高二 · 解析几何
12. 如图, 已知直线 $l: y=2 x-4$ 交抛物线 $y^{2}=4 x$ 于 $A, B$

两点, 试在抛物线 $A O B$ 这段曲线上求一点 $P$, 使 $\triangle P A B$ 的面积最大, 并求出这个最大面积.

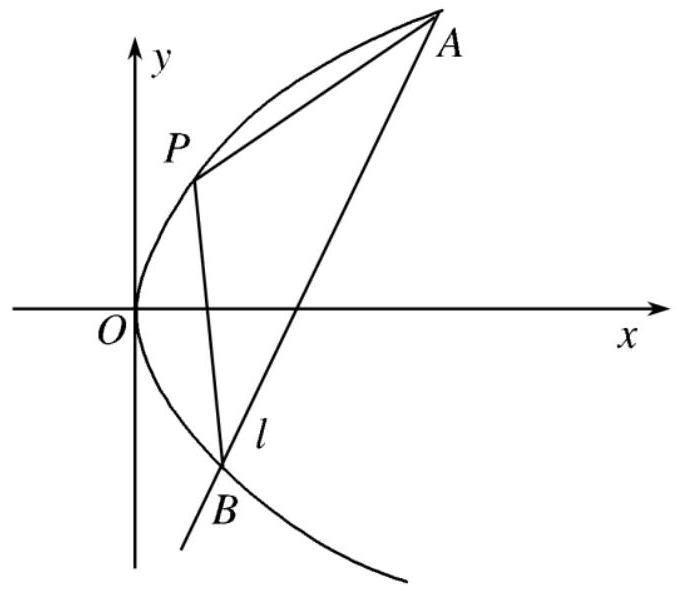
答案: ：解 由 $\left\{\begin{array}{l}y=2 x-4, \\ y^{2}=4 x .\end{array}\right.$ 解得 $\left\{\begin{array}{l}x=4, \\ y=4,\end{array}\right.$ 或 $\left\{\begin{array}{l}x=1, \\ y=-2 .\end{array}\right.$

$\therefore A(4,4), B(1,-2)$.

$\therefore|A B|=\sqrt{(4-1)^{2}+(4+2)^{2}}=3 \sqrt{5}$.

设 $P\left(x_{0}, y_{0}\right)$ 为拖物线 $A O B$ 这段曲线上一点, $d$ 为点 $P$ 到直线 $A B$的距离, 则

$$
\begin{aligned}
& d=\frac{\left|2 x_{0}-y_{0}-4\right|}{\sqrt{4+1}}=\frac{1}{\sqrt{5}}\left|\frac{y_{0}^{2}}{2}-y_{0}-4\right| \\
& =\frac{1}{2 \sqrt{5}}\left|\left(y_{0}-1\right)^{2}-9\right|
\end{aligned}
$$

$\because-2<y_{0}<4, \therefore$ 当 $y_{0}=1$ 时, $d$ 有最大值 $\frac{9}{2 \sqrt{5}}$.

从而 $\triangle P A B$ 的最大面积为 $S=\frac{1}{2} \times 3 \sqrt{5} \times \frac{9}{2 \sqrt{5}}=\frac{27}{4}$.

此时 $P\left(\frac{1}{4}, 1\right)$. 因此, 当 $P\left(\frac{1}{4}, 1\right)$ 时, $\triangle P A B$ 的面积取得最大值,最大值为 $\frac{27}{4}$.